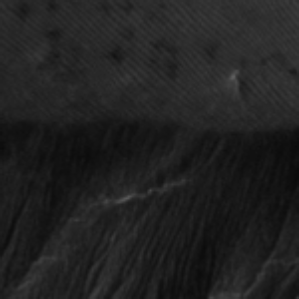
Label: frost